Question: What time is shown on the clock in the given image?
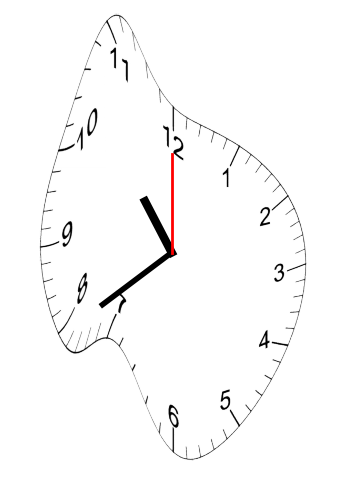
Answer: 10:39:00